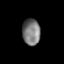
Tissue: prostate
Cell type: T cells
Senescence score: 0.7415
Nuclear area (px): 457
Mean DAPI intensity: 121.985